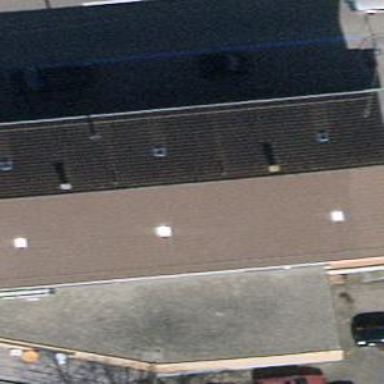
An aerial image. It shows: Furniture shop.